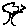
Label: tree